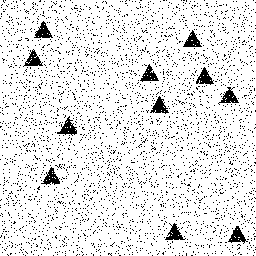
Squares: 0
Triangles: 11
Stars: 0
Total shapes: 11